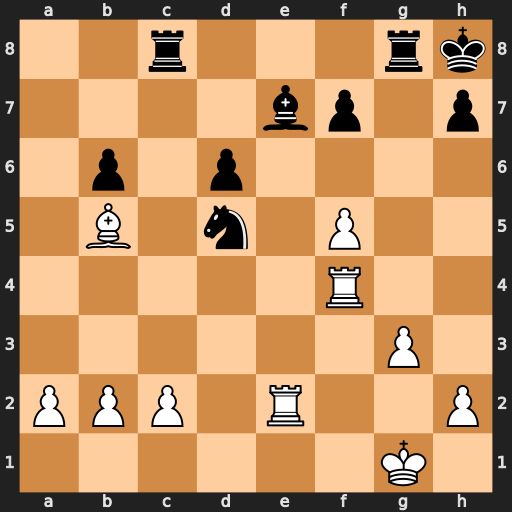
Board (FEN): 2r3rk/4bp1p/1p1p4/1B1n1P2/5R2/6P1/PPP1R2P/6K1
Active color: w
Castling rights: -
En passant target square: -
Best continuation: Rd4 Rc5 c4 Bf6 Rxd5 Rxd5 cxd5